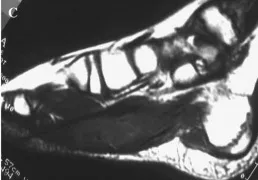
Nine-year-old girl with foreign body granuloma of the left foot. C and D: Sagittal T1- and T2-weighted images of the left foot. The mass had iso intensities on T1- and high intensities on T2-weighted images to the muscles. Foreign bodies were not identified.
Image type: radiology (mri)